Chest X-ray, PA view. Patient: 63 years old, sex F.
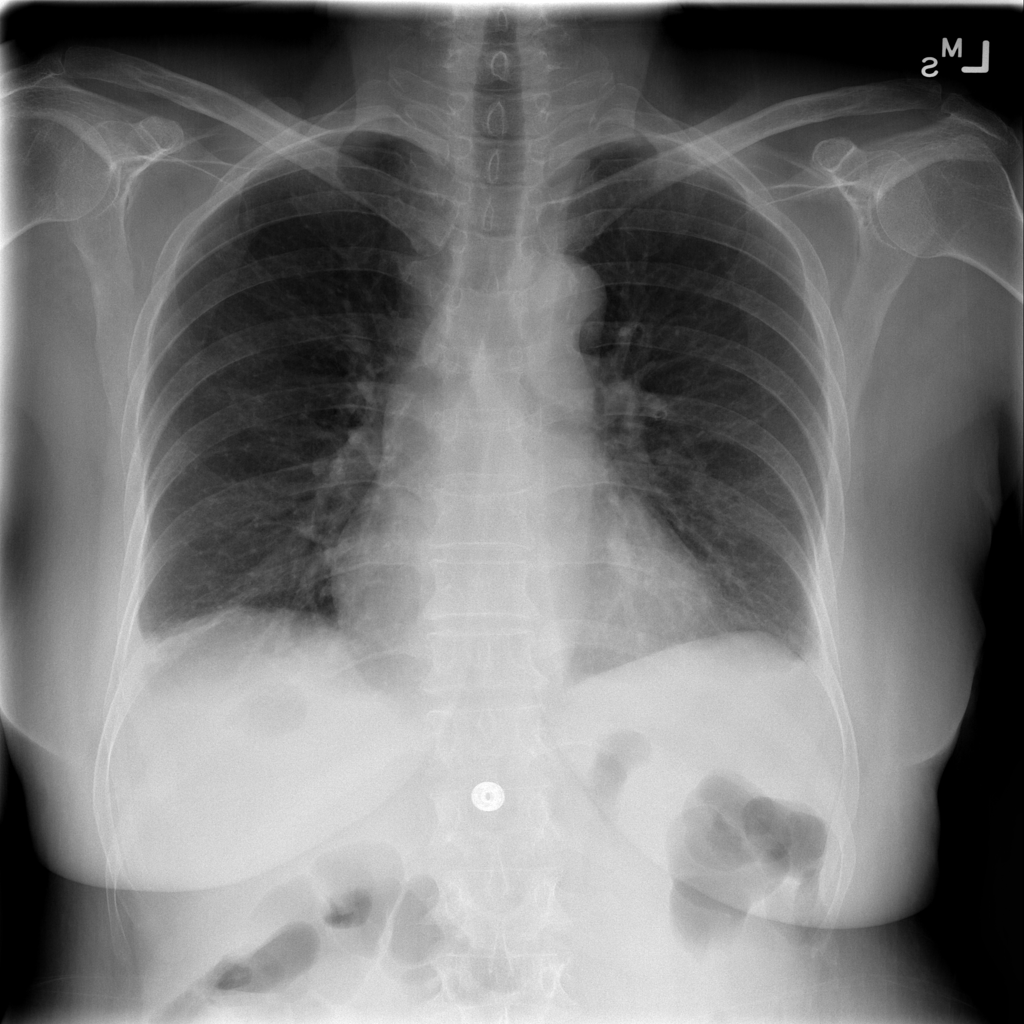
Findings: Consolidation, Effusion, Infiltration